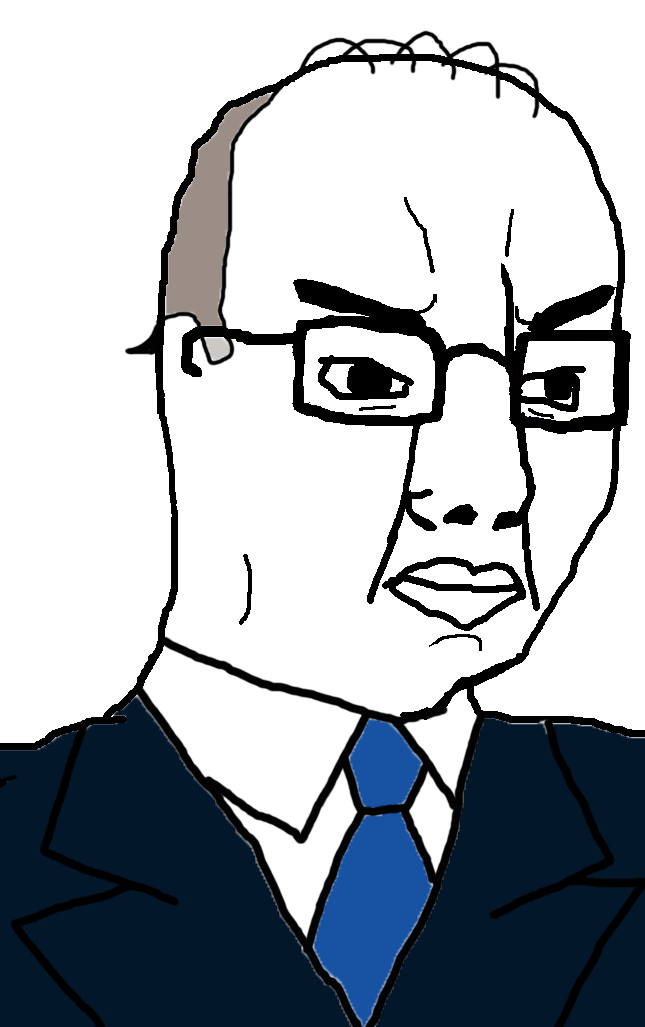
Label: 5_Poljak